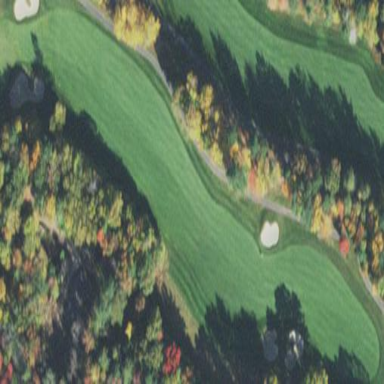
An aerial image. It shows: Golf fairway surrounded by grass.